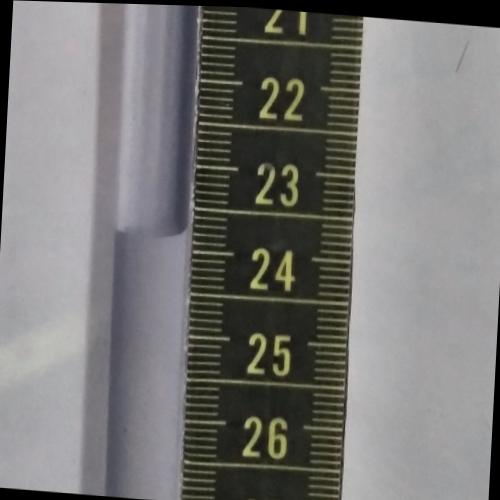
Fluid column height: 23.8 cm